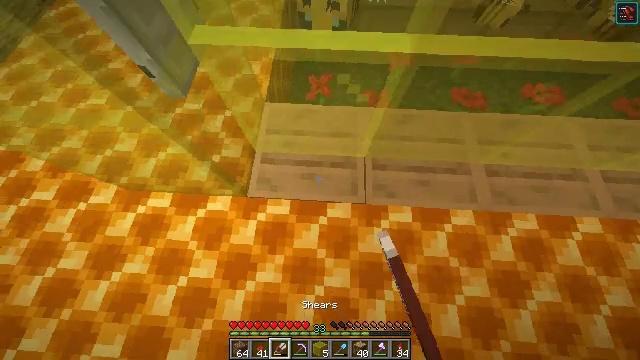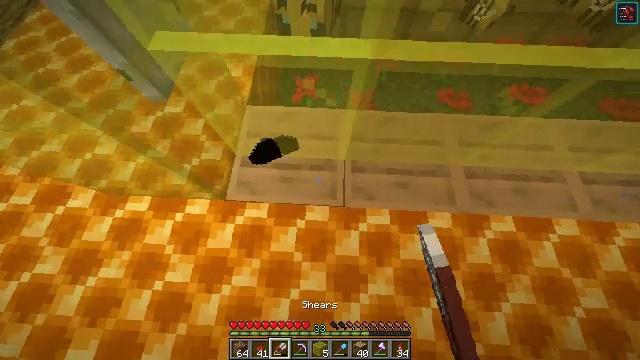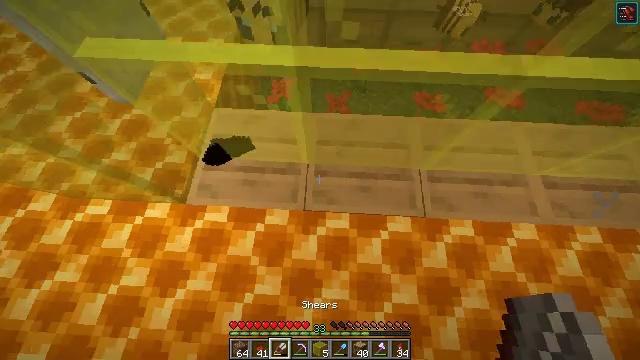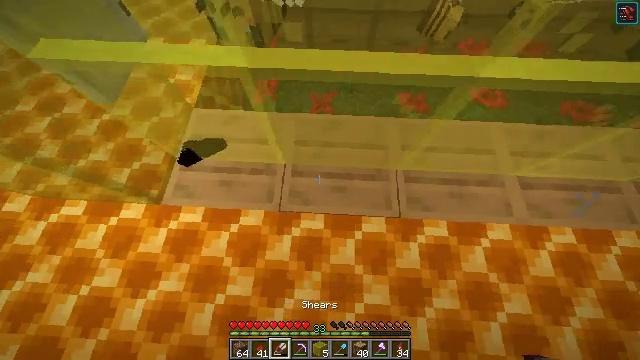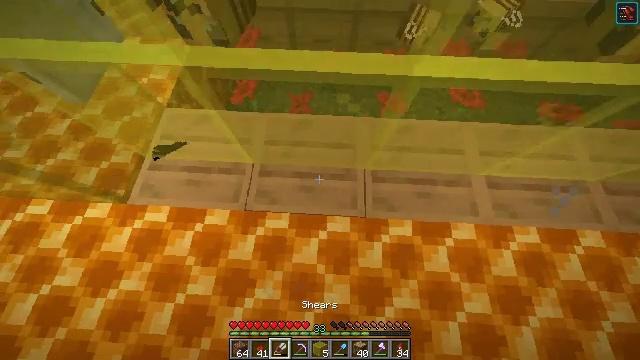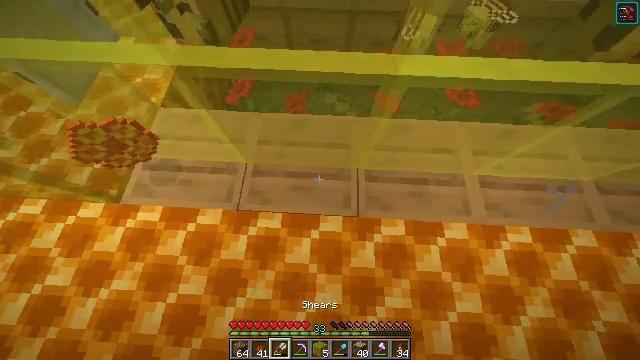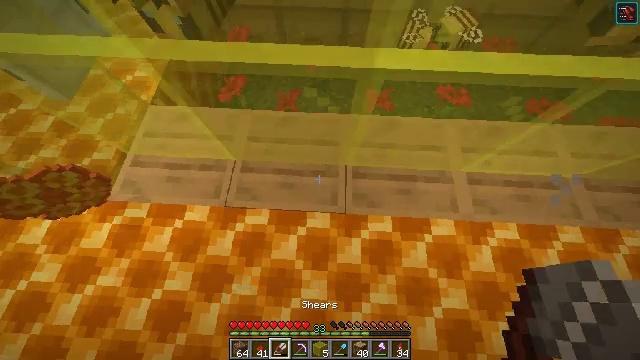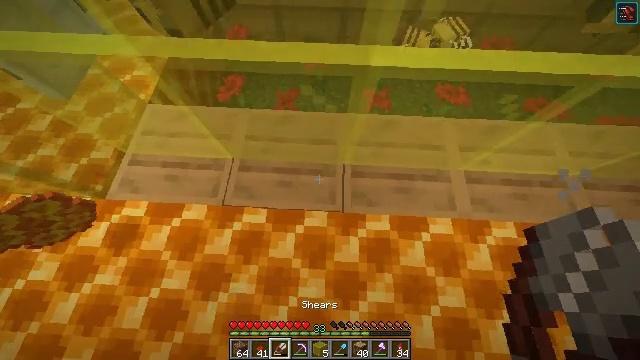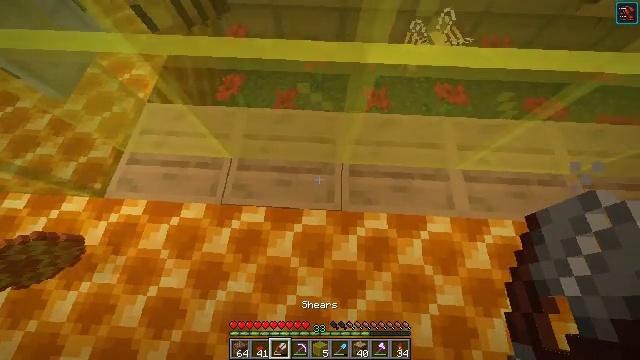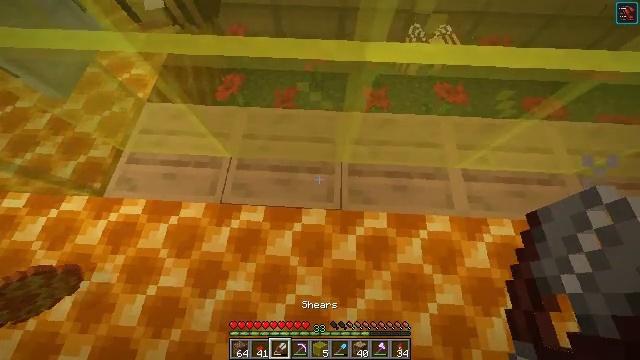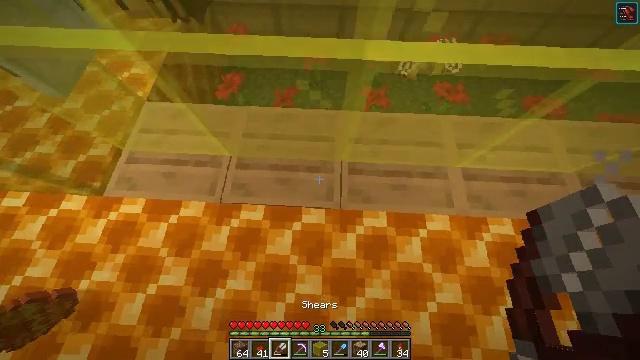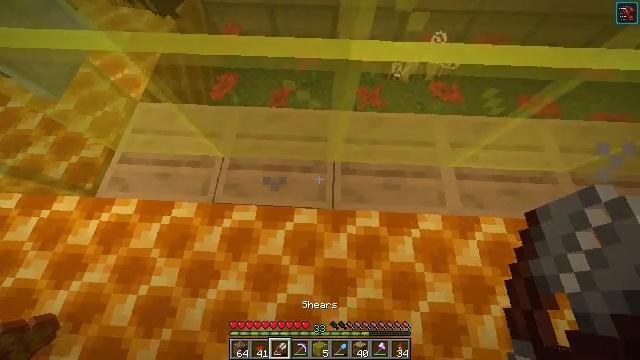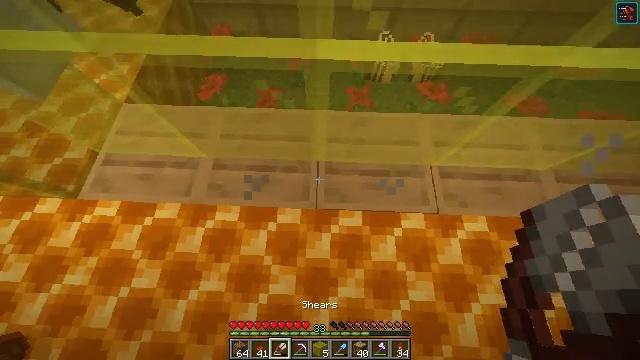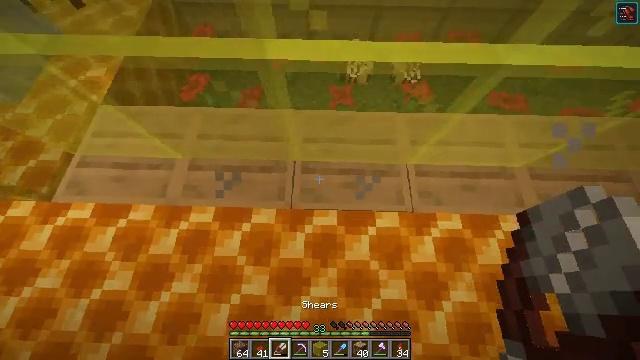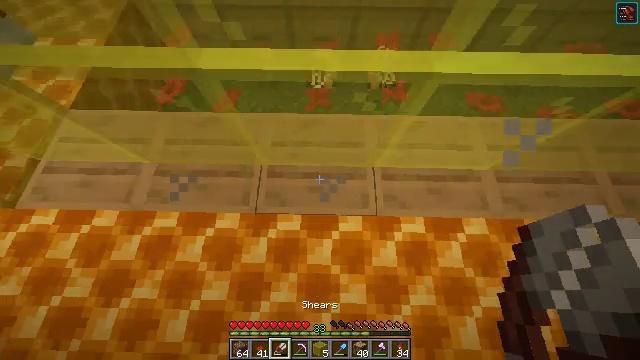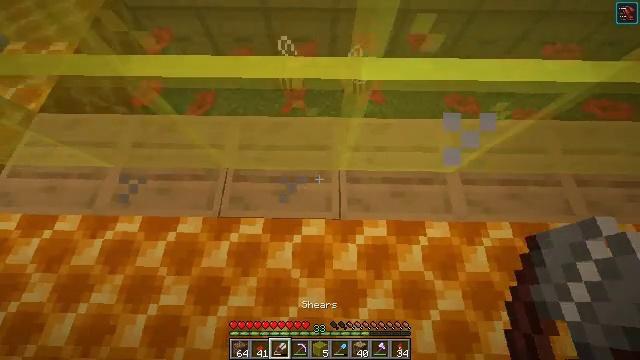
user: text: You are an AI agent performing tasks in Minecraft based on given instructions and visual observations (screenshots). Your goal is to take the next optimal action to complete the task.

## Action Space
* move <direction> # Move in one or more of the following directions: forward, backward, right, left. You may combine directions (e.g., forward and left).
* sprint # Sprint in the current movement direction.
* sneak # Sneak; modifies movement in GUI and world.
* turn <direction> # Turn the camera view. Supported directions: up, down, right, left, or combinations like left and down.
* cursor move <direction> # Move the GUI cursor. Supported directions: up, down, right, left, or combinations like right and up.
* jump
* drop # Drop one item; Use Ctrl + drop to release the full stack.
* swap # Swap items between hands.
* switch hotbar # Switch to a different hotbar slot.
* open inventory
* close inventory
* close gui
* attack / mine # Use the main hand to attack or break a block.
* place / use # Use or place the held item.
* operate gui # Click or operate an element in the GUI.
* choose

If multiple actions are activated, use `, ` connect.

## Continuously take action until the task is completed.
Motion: motion action
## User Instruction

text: Make a honeycomb block with honeycombs on the crafting table.
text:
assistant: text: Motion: move right
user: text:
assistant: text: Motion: move right, use / place
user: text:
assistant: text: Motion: move right, use / place
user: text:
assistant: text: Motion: use / place
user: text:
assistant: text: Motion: use / place
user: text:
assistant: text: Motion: use / place
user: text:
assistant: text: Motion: use / place
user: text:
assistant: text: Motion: use / place
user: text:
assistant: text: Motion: use / place
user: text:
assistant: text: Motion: use / place
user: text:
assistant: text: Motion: move right, use / place
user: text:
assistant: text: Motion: move right, use / place
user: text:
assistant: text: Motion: move right, use / place
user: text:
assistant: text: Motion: move right, use / place
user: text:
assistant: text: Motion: move right, use / place
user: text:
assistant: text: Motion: use / place
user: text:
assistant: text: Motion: use / place
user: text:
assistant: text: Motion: move right, use / place
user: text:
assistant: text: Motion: move right, use / place
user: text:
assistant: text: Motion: move right, use / place
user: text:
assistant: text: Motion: move right, use / place
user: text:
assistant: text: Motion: move right, use / place
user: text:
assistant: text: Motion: move right, use / place
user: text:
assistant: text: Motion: move right, use / place
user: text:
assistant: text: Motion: move right, use / place
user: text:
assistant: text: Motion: move right, use / place
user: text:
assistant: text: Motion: move right, use / place
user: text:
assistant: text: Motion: move right, use / place
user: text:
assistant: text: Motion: move right, use / place
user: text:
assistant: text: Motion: move right, use / place